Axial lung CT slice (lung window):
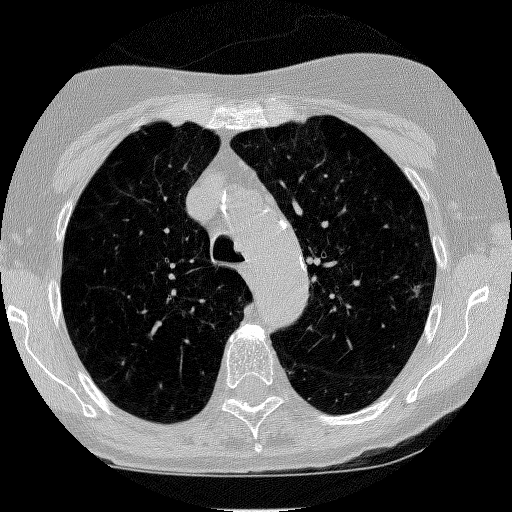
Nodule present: yes
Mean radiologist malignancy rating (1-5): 4.5